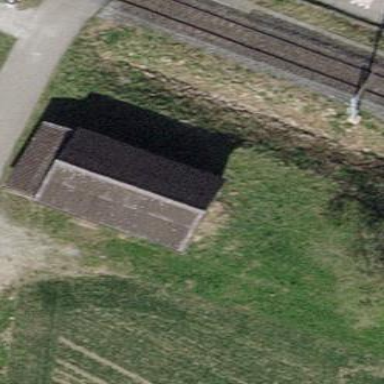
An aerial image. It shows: Barn.